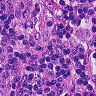
Metastatic tissue present: no